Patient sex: M
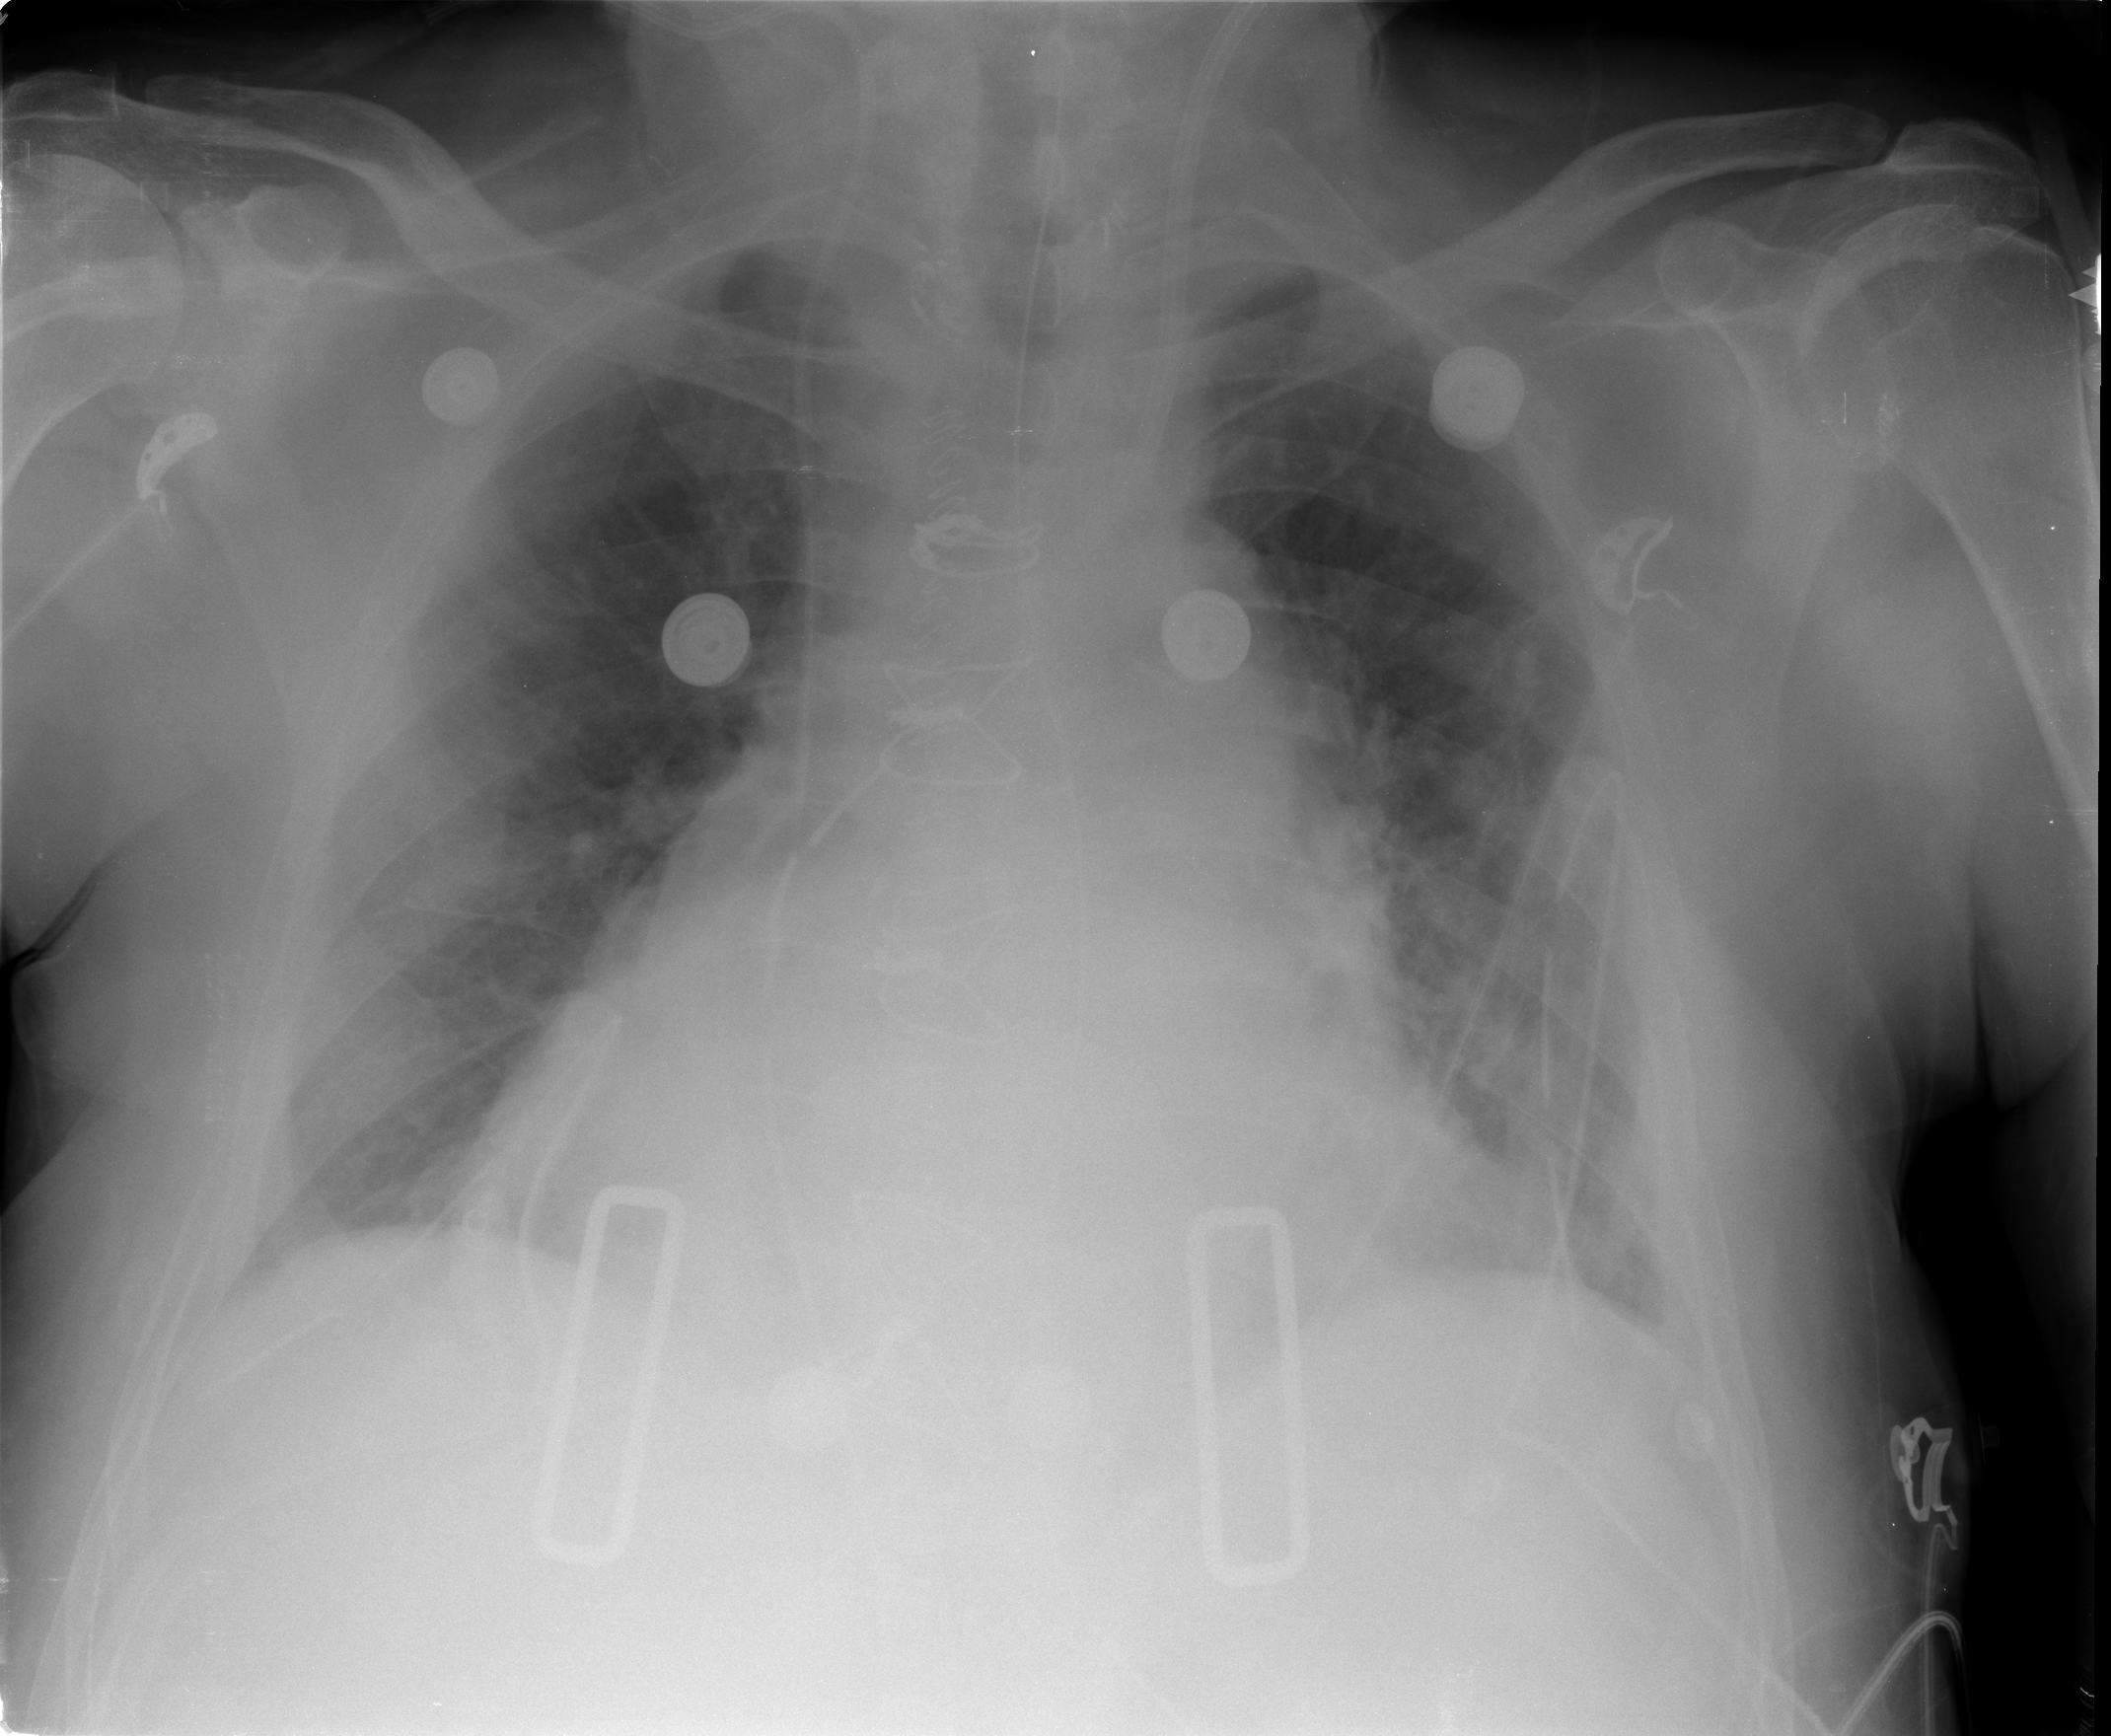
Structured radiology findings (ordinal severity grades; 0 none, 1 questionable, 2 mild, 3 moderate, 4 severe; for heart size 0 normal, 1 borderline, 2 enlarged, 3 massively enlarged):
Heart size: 2
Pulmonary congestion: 2
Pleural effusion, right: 0
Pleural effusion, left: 2
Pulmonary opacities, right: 0
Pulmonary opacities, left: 0
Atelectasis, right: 2
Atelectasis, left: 2